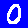
Digit: 0